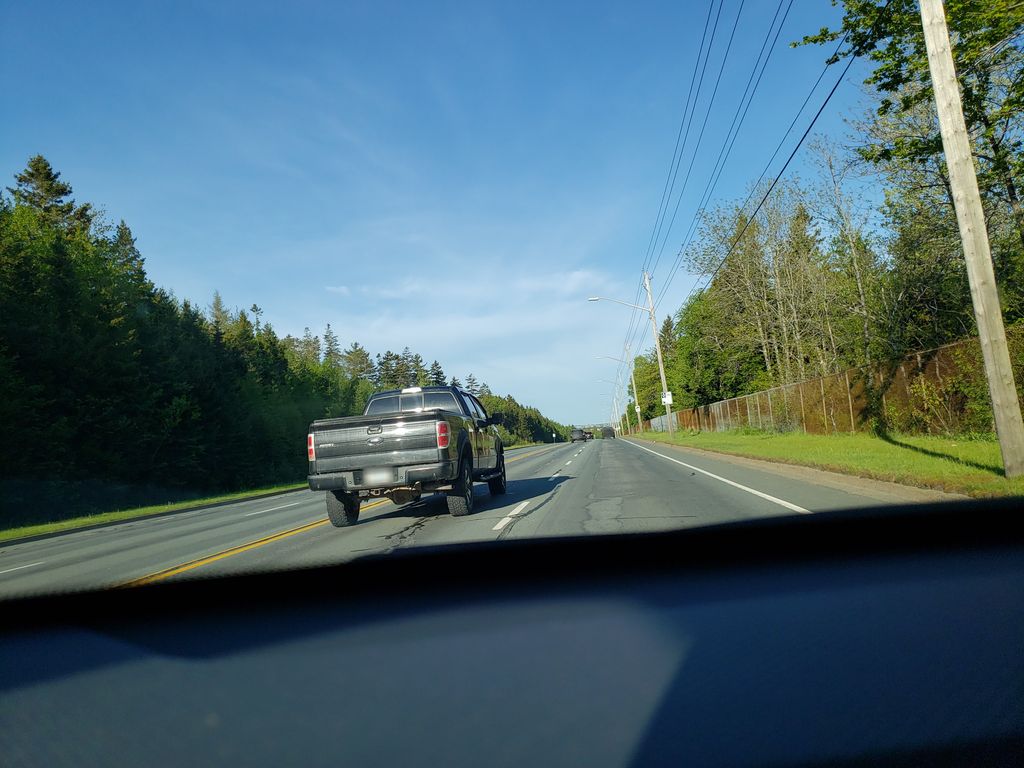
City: halifax